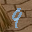
Label: 9